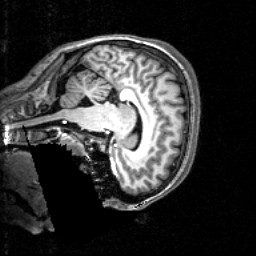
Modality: T1w
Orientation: sagittal
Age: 24
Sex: female